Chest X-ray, AP view. Patient: 40 years old, sex M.
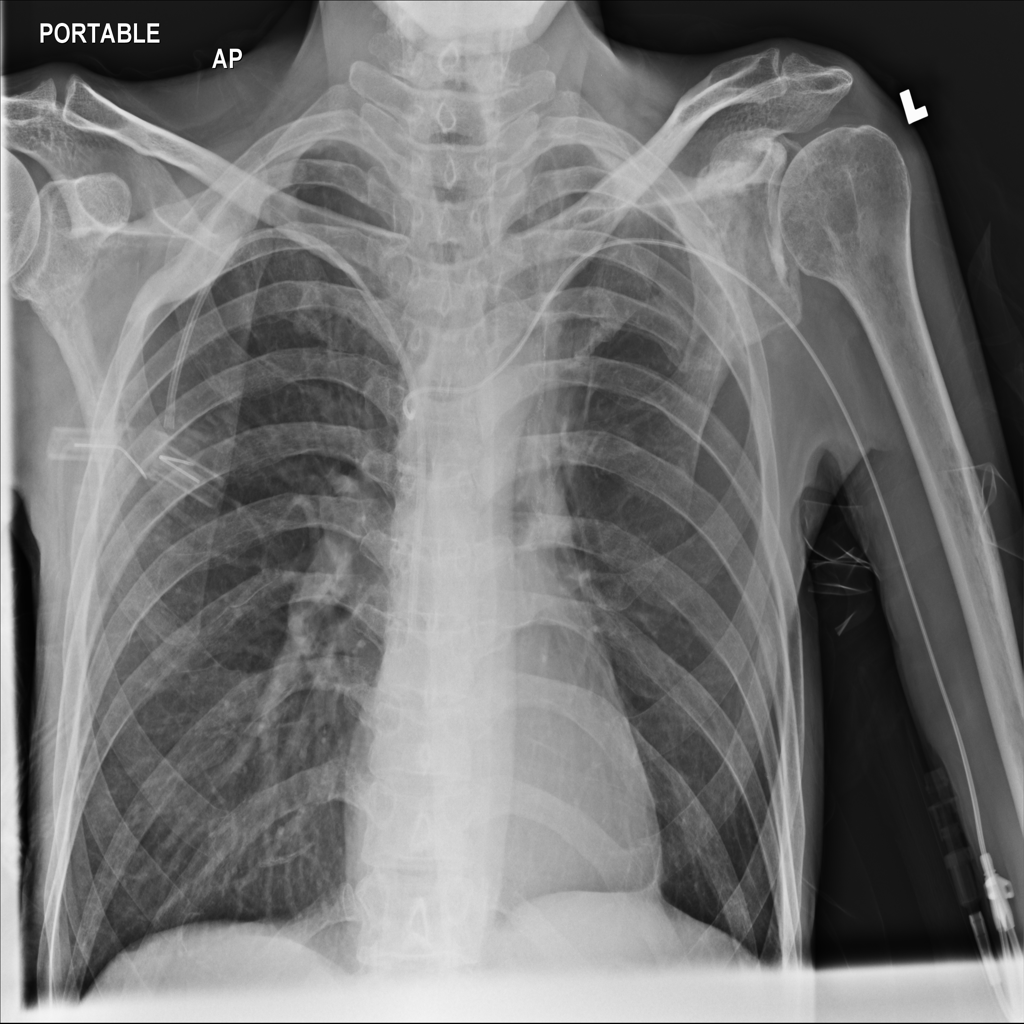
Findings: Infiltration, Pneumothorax